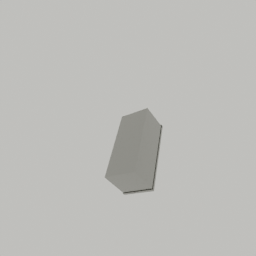
Label: appliances